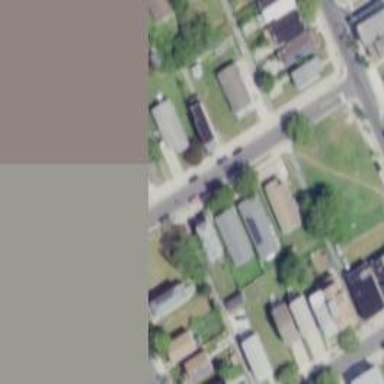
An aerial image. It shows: Alleyway designated as service road.